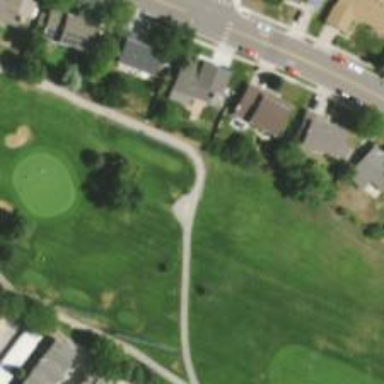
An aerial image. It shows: Path for golf carts.